Interaction volume radius: 10 \u00c5
Interaction volume height: 15 \u00c5
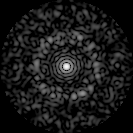
Disorder parameter: 0.8339